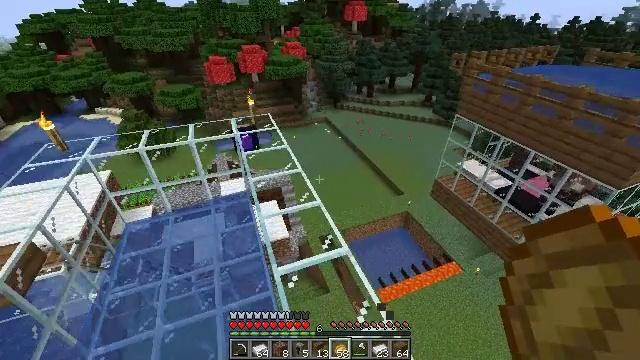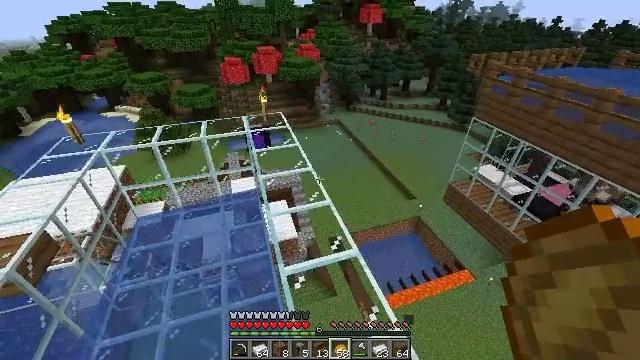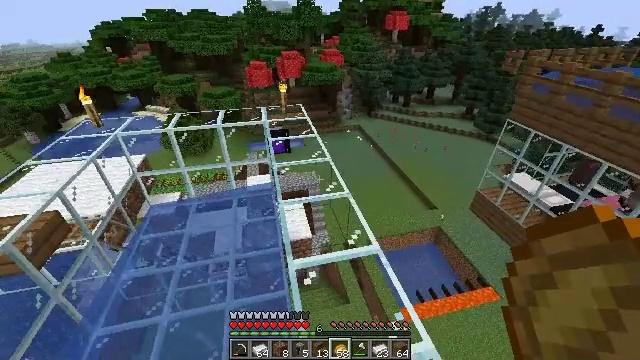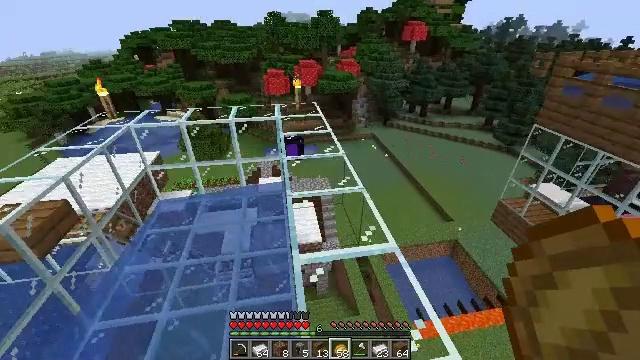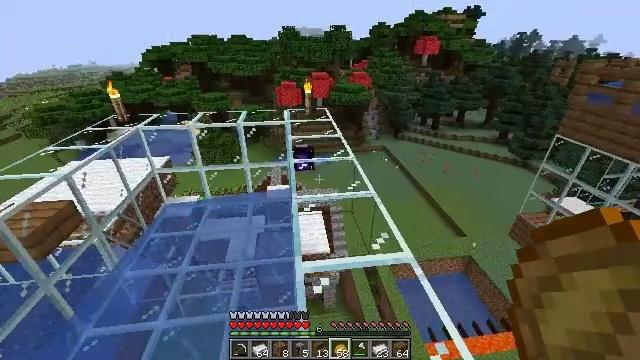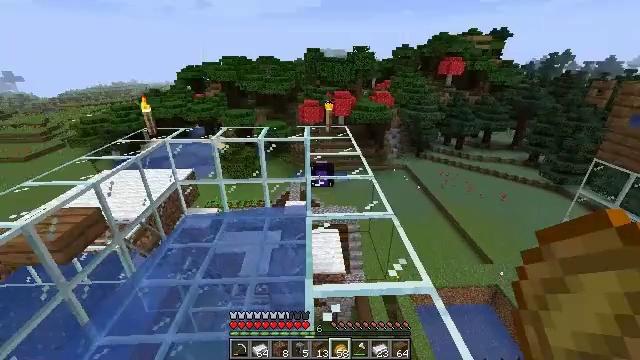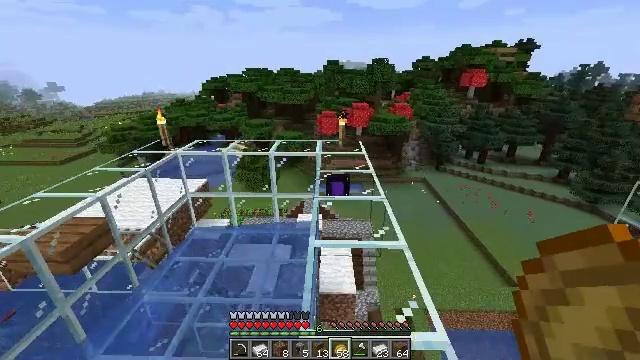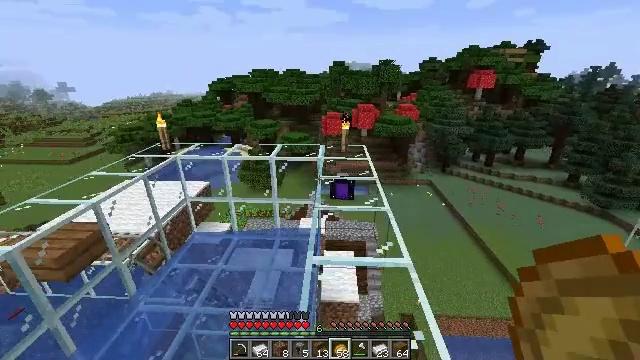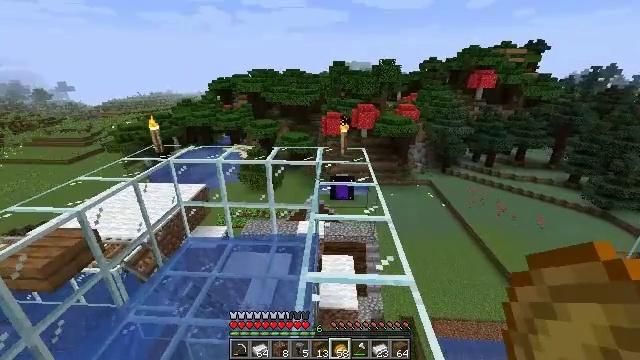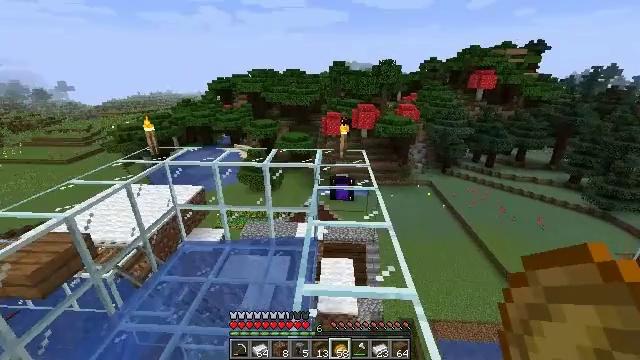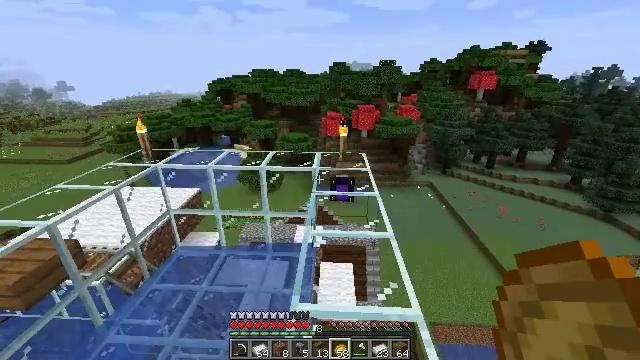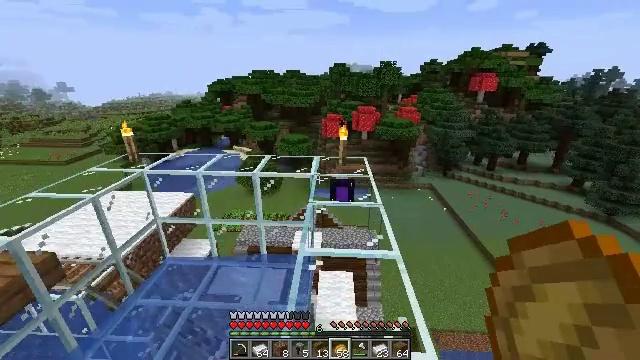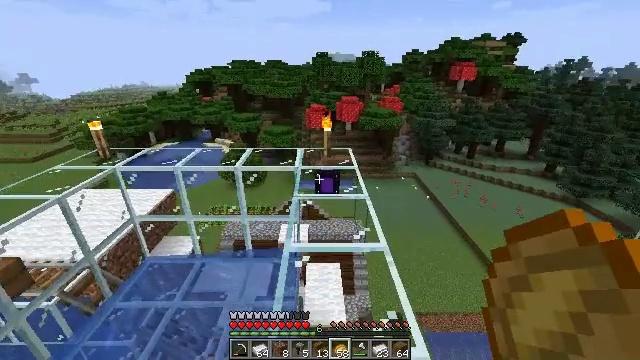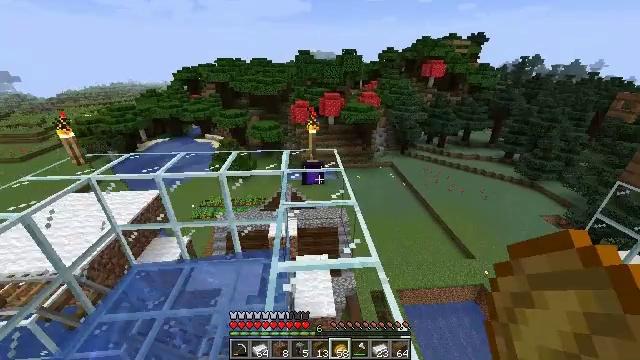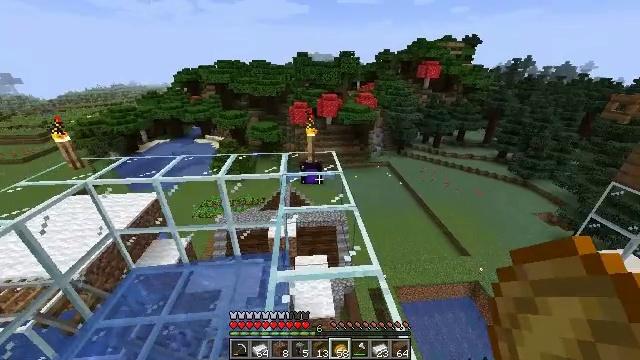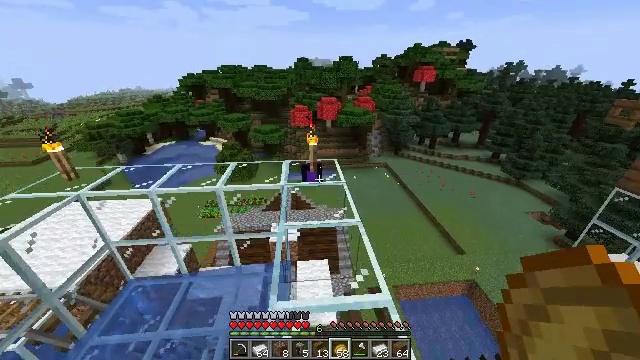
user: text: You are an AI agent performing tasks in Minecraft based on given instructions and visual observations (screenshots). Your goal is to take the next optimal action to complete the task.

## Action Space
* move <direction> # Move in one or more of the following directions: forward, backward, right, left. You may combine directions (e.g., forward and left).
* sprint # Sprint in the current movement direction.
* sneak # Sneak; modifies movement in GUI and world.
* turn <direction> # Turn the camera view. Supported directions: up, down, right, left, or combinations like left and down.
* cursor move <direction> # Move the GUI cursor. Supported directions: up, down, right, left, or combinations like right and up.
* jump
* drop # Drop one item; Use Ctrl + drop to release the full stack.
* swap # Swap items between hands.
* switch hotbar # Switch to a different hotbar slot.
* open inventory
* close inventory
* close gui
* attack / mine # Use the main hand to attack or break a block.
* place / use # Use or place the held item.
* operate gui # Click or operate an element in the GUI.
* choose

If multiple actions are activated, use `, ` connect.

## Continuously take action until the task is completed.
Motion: motion action
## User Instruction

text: Retrieve the smithing table you placed.
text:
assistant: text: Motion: turn left
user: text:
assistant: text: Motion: move forward, turn left and up
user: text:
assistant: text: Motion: move forward and move right, turn left and up
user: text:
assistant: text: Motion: move forward and move right, turn left and up
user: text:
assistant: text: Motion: move forward and move right, turn left and up
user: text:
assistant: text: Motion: move forward, turn left and up
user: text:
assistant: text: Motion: move forward, turn left
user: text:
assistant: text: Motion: move forward
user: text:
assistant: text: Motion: move forward
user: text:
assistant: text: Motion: move forward
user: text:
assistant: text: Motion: move forward
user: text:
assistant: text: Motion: move forward, sprint, turn right and down
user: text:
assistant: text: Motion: move forward, sprint, turn right and down
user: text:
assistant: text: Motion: move forward, sprint
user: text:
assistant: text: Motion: move forward, sprint
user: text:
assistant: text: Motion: move forward, sprint
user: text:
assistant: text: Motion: move forward
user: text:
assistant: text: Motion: move forward, turn down
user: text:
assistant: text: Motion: move forward, turn down
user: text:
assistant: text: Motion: move forward, turn down
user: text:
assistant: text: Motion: move forward, turn down
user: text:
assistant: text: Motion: move forward, turn down
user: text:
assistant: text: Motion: turn down
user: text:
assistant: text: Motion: turn down
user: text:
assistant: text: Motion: no_op
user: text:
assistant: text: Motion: no_op
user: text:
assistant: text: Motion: no_op
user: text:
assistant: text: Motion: no_op
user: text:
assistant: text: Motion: move forward
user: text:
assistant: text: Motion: move forward, turn left and down